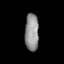
Tissue: prostate
Cell type: Epithelial cells
Senescence score: 0.3194
Nuclear area (px): 501
Mean DAPI intensity: 145.76